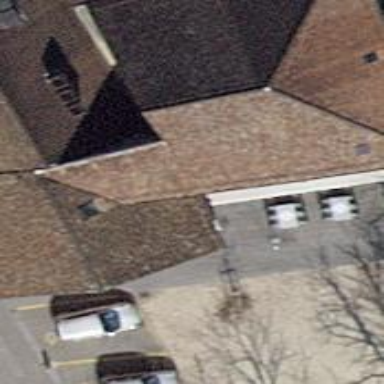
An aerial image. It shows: Restaurant.